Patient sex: M
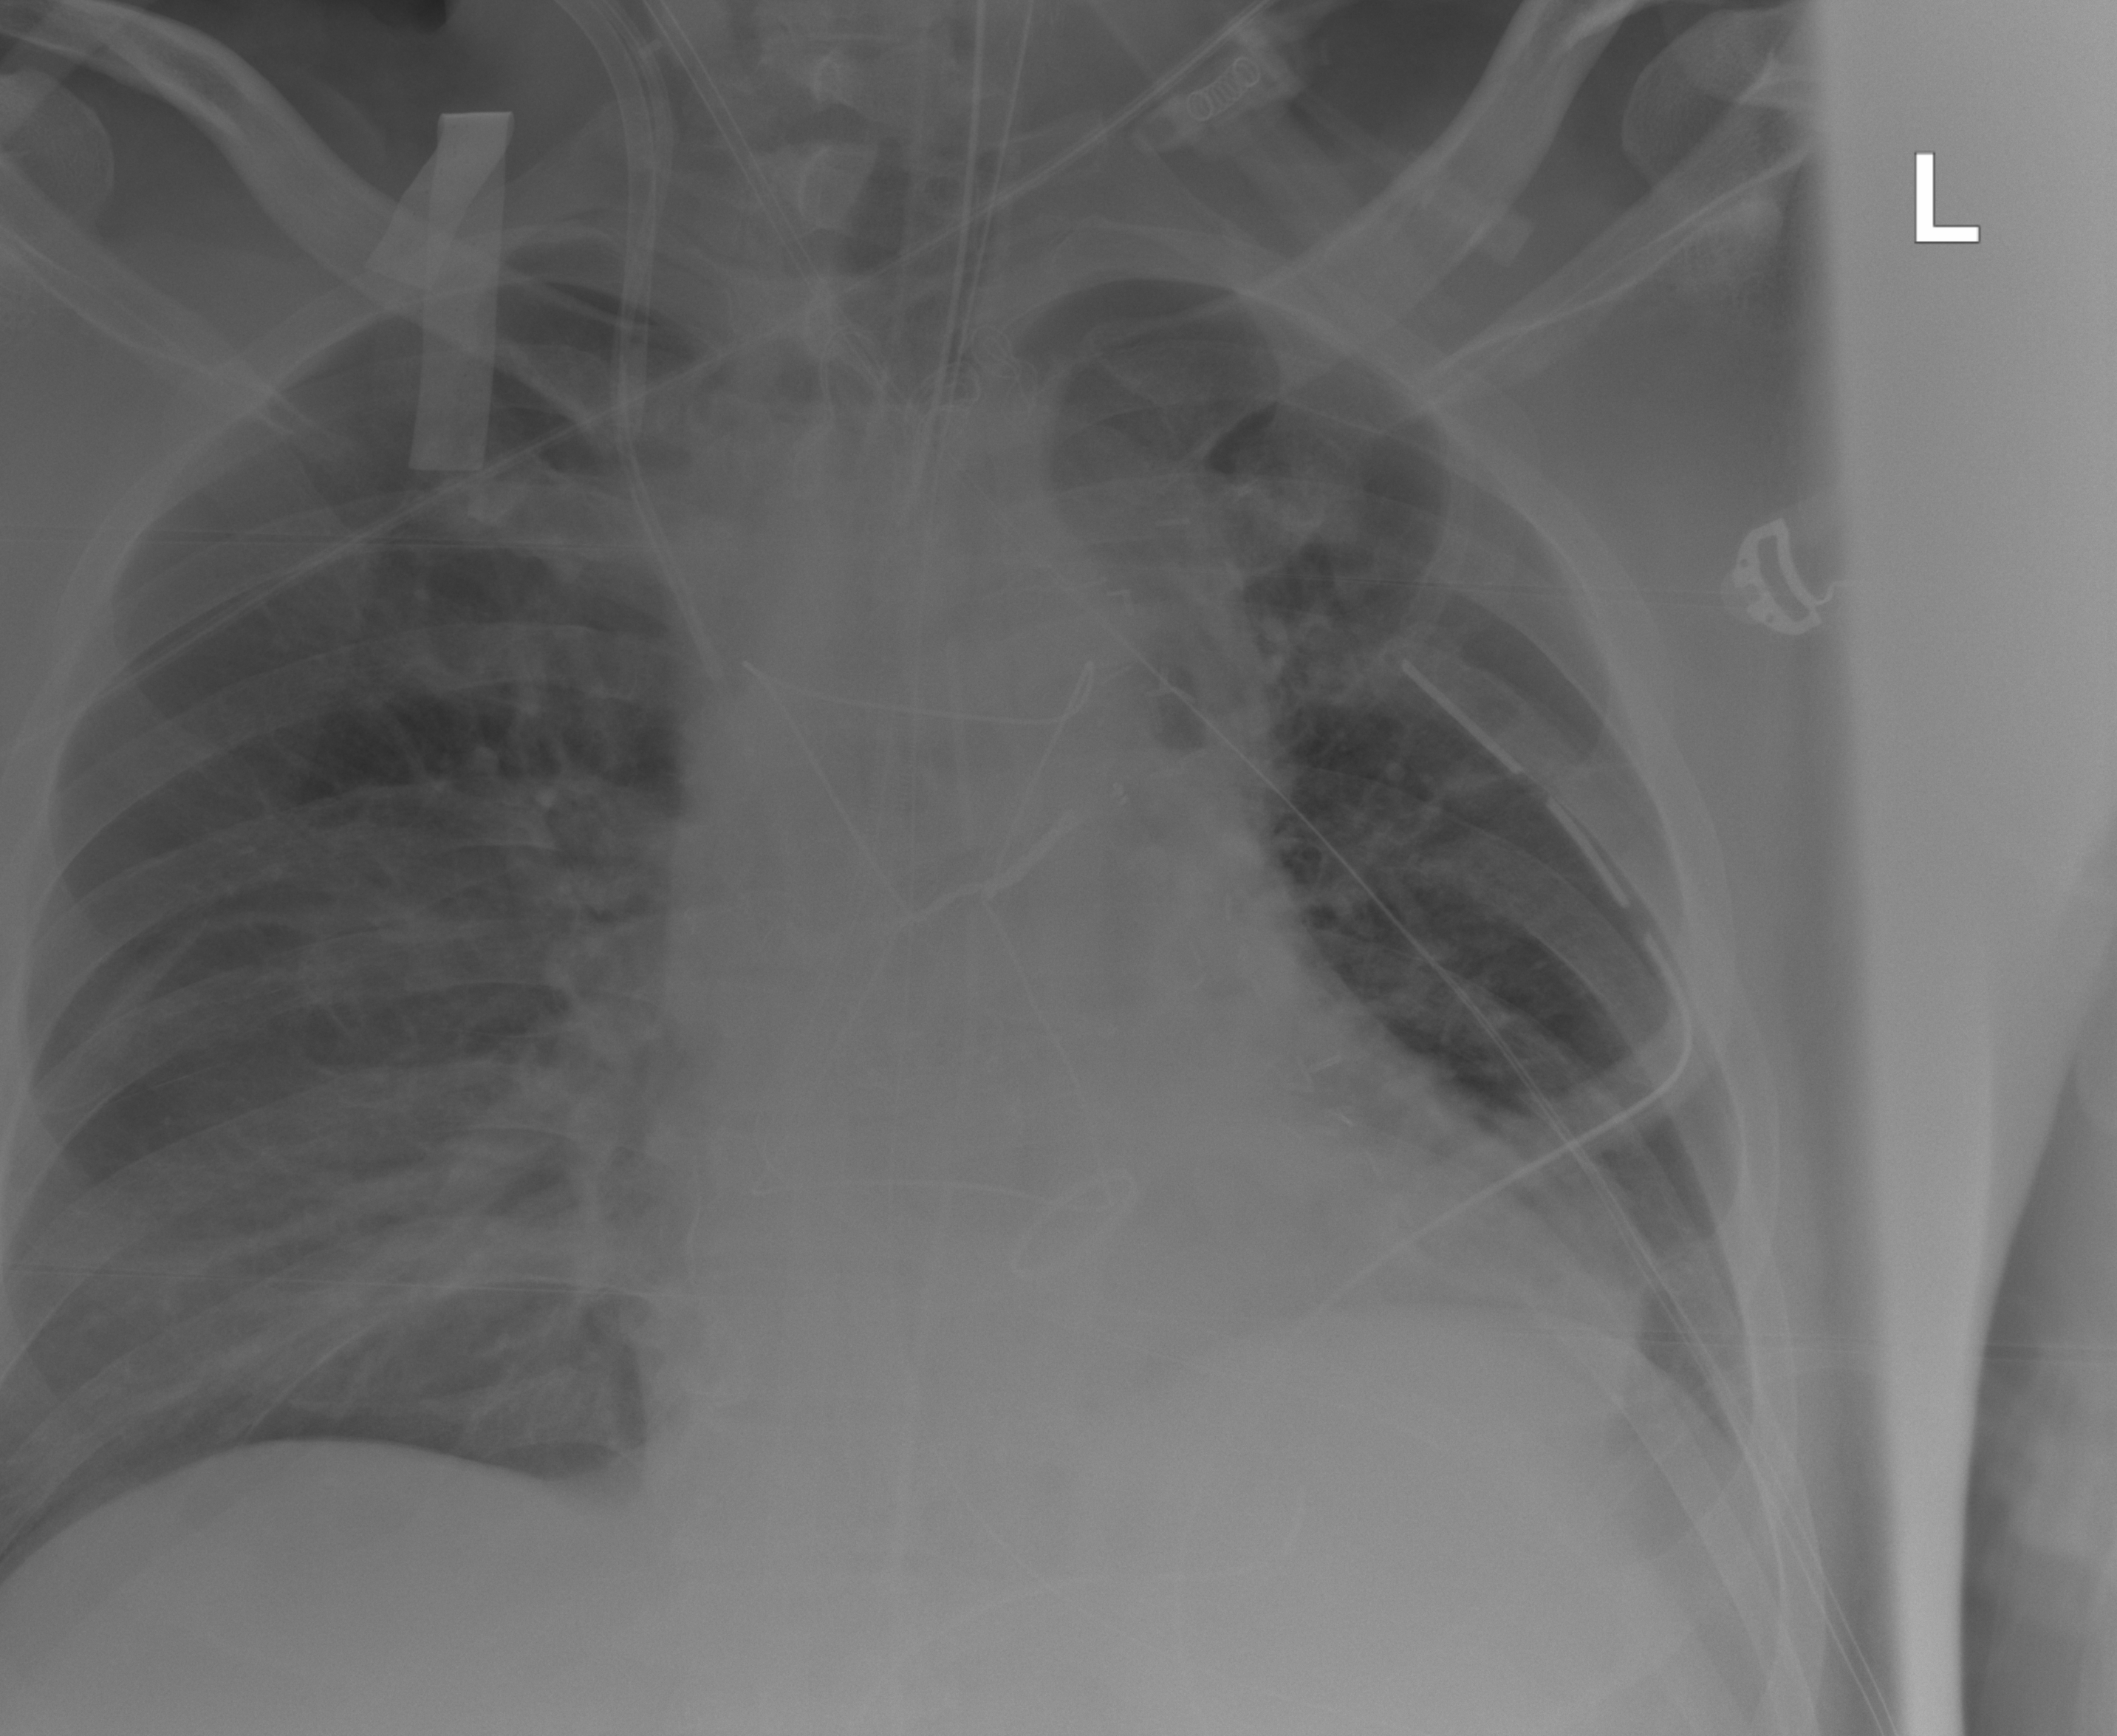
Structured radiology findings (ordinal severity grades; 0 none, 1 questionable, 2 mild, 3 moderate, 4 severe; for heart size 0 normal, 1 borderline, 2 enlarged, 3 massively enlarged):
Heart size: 2
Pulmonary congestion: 0
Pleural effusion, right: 0
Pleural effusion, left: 0
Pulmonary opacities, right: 2
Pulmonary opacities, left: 0
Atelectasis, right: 2
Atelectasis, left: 2